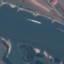
Land use / land cover class: River